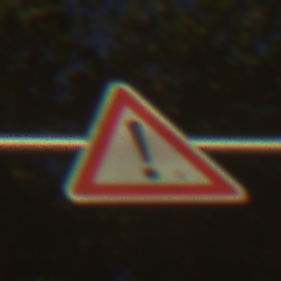
Verkehrszeichen: Gefahrenstelle
Umgebung: Outdoor, Nature
Tageszeit: SunriseSunset
Wetter: PartlyCloudy
Licht: Natural
Jahreszeit: NotSpecified
Kontrast: HighContrast